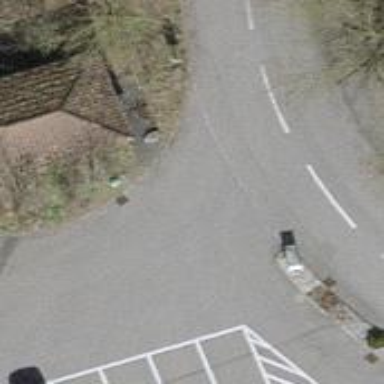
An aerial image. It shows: Road serving as parking aisle.